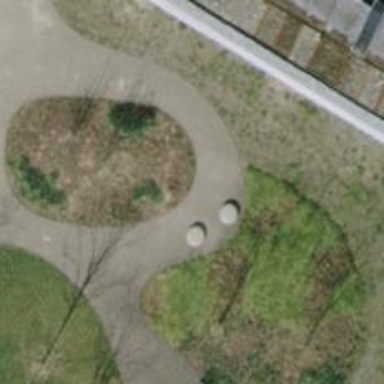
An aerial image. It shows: Bench.